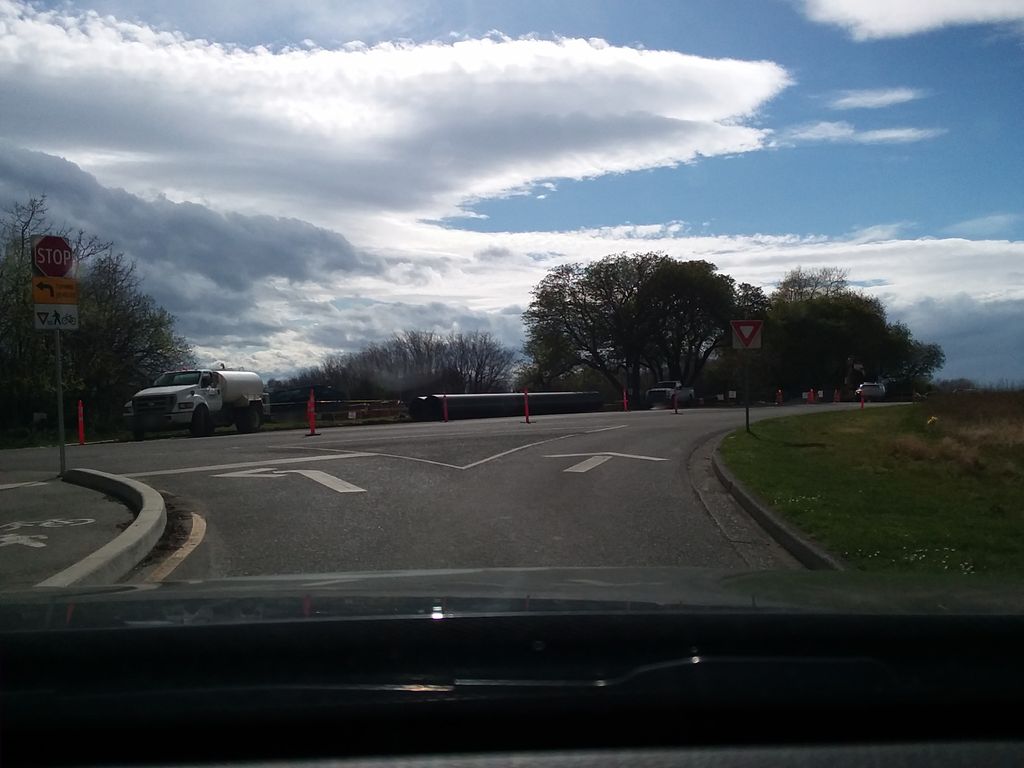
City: victoria